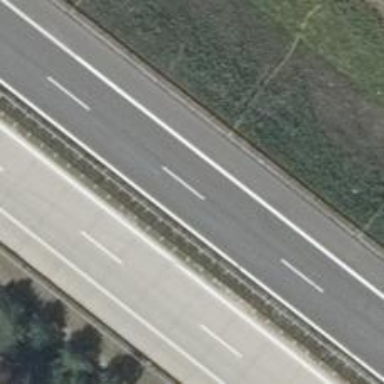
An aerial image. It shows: Asphalt motorway.